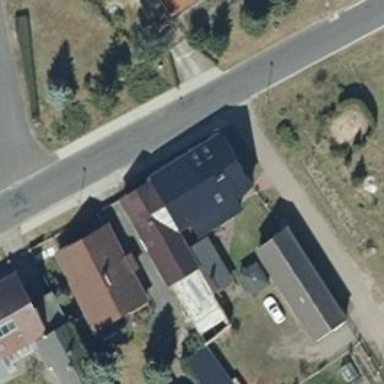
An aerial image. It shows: House with gabled roof. The roof is dark grey and oriented along the building.